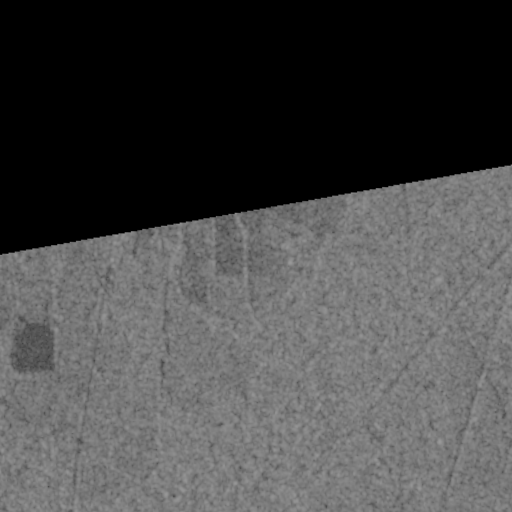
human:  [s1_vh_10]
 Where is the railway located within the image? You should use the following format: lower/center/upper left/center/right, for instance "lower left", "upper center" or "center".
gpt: The railway is located in the upper of the image.
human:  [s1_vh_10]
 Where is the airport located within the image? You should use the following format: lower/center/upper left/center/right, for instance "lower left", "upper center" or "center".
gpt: There is no airport in the image.

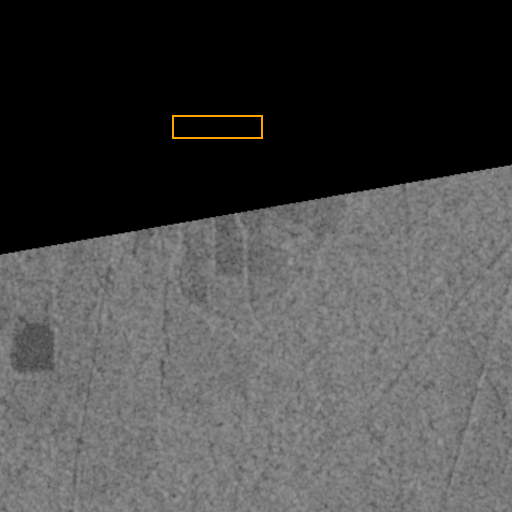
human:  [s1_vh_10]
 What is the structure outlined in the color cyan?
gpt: There is no cyan outline.
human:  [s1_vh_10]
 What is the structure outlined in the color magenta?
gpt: There is no structure outlined in magenta.